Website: apple
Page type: account-selection
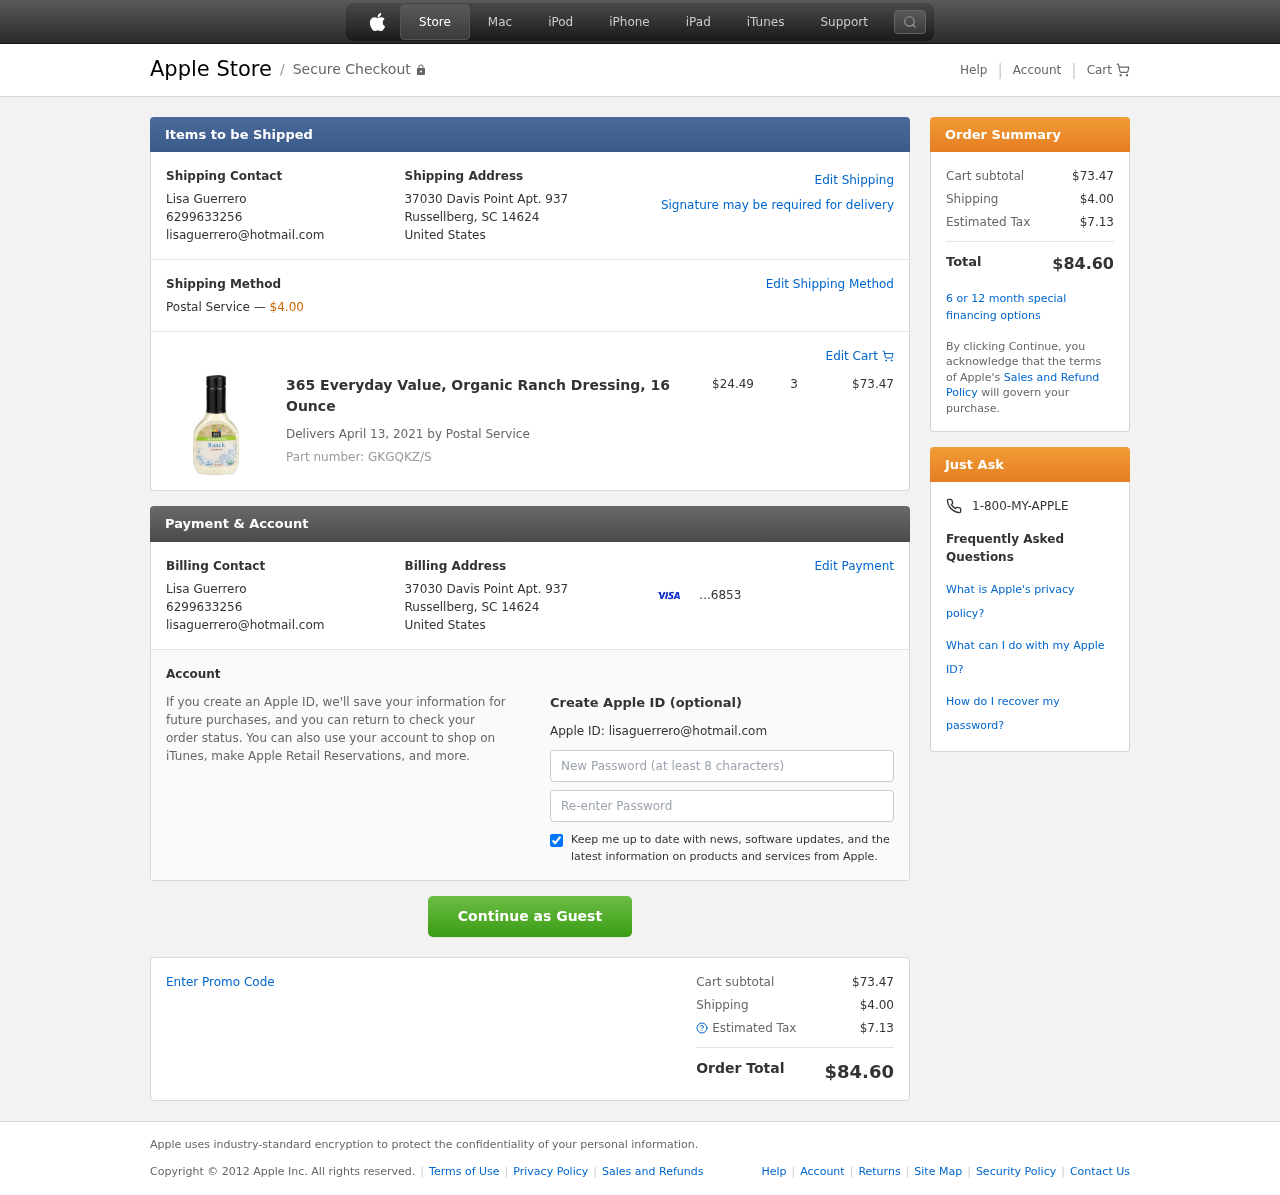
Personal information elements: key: PII_CARD_LAST4
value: ...6853
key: PII_CITY_STATE_ZIP
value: Russellberg, SC 14624
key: PII_COUNTRY
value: United States
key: PII_EMAIL
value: lisaguerrero@hotmail.com
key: PII_FULLNAME
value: Lisa Guerrero
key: PII_PHONE
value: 6299633256
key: PII_STREET
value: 37030 Davis Point Apt. 937
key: PII_FIRSTNAME
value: Lisa
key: PII_LASTNAME
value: Guerrero
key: PII_FULLNAME2
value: Lisa Guerrero
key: PII_FULLNAME3
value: Lisa Guerrero
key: PII_FIRSTNAME2
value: Lisa
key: PII_FIRSTNAME3
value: Lisa
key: PII_LASTNAME2
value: Guerrero
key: PII_LASTNAME3
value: Guerrero
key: PII_FIRSTNAME_DERIVED
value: Lisa
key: PII_LASTNAME_DERIVED
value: Guerrero
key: PII_FULLNAME_DERIVED
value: Lisa Guerrero
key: PII_NAME_FULL_DERIVED
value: Lisa Guerrero
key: PII_PHONE_LINE
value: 3256
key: PII_PHONE_SUFFIX
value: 3256
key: PII_PHONE2
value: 6299633256
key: PII_PHONE3
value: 6299633256
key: PII_PHONE_NUMERIC
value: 6299633256
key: PII_PHONE_LINE_NUMERIC
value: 3256
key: PII_PHONE_SUFFIX_NUMERIC
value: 3256
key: PII_PHONE2_NUMERIC
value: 6299633256
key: PII_PHONE3_NUMERIC
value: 6299633256
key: PII_PHONE_DIGITS
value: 6299633256
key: PII_PHONE_LAST4
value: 3256
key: PII_EMAIL2
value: lisaguerrero@hotmail.com
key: PII_EMAIL3
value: lisaguerrero@hotmail.com
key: PII_STREET2
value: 37030 Davis Point Apt. 937
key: PII_CITY_STATE_ZIP2
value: Russellberg, SC 14624
Product elements: key: PRODUCT1_NAME
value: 365 Everyday Value, Organic Ranch Dressing, 16 Ounce
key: PRODUCT1_PRICE
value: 24.49
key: PRODUCT1_QUANTITY
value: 3
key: PRODUCT_PART_NUMBER
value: Part number: GKGQKZ/S
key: PRODUCT_TOTAL
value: $73.47
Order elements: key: ORDER_SHIPPING_COST
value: $4.00
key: ORDER_DELIVERY_DATE
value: Delivers April 13, 2021 by Postal Service
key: ORDER_SUBTOTAL
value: $73.47
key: ORDER_TAX
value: $7.13
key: ORDER_TOTAL
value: $84.60